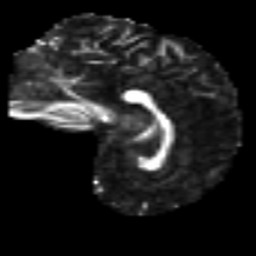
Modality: FA
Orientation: sagittal
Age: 24
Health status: ill
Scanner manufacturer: philips
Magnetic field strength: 3 T
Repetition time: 9 s
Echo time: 0.127 s